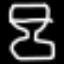
Label: hourglass